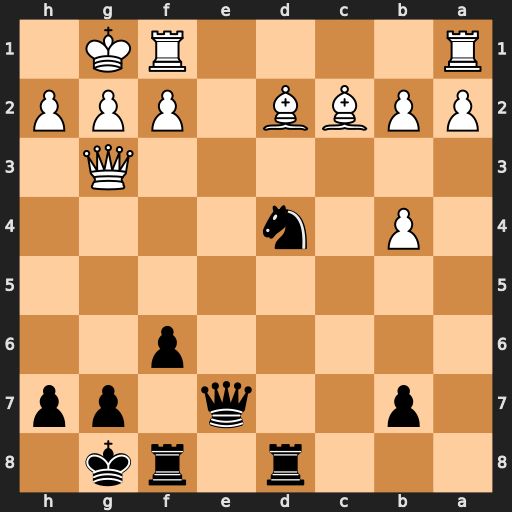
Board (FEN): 3r1rk1/1p2q1pp/5p2/8/1P1n4/6Q1/PPBB1PPP/R4RK1
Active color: b
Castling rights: -
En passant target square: -
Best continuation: Ne2+ Kh1 Nxg3+ fxg3 Rxd2